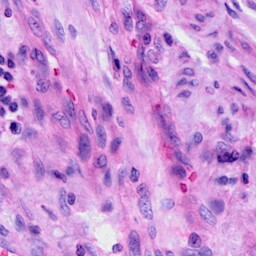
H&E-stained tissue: Cervix